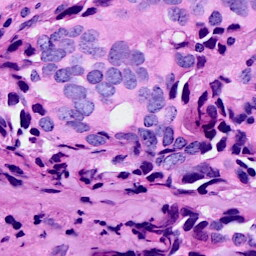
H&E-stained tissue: Breast